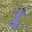
Label: 8